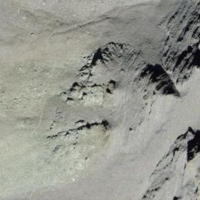
EUNIS habitat code: 48
Species observed at this site:
Capra ibex